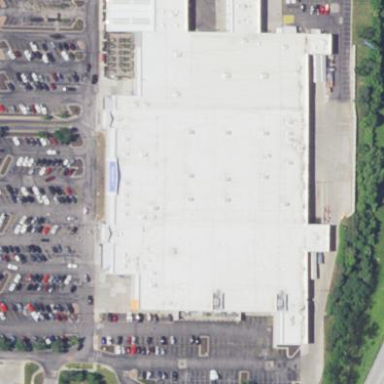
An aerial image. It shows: Flat-roofed retail building housing supermarket.